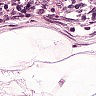
Metastatic tissue present: no